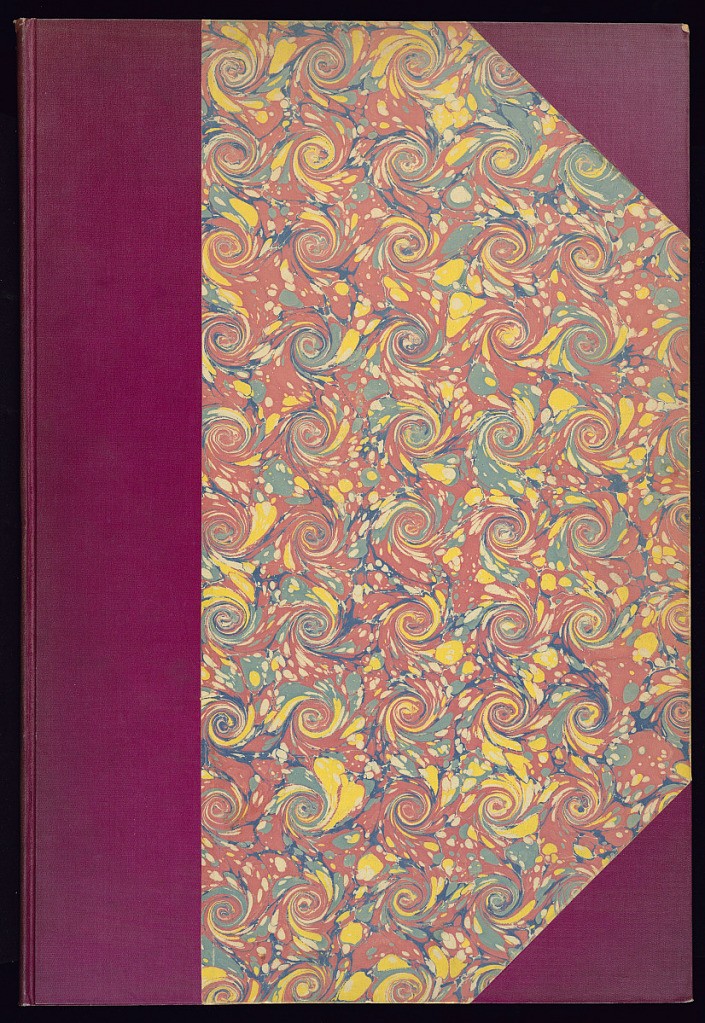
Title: Album of Ornamental Hunting Trophy Designs
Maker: Christophe Huet, French, 1695 – 1759
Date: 1741
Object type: Album
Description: Album containing a series of six ornamnetal hunting trophy desings by Huet.